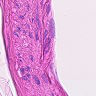
Metastatic tissue present: no